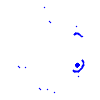
Particle: electron